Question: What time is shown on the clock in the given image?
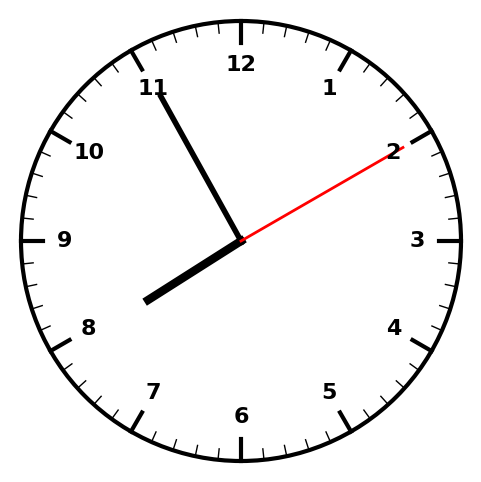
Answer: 07:55:10